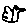
Label: bird